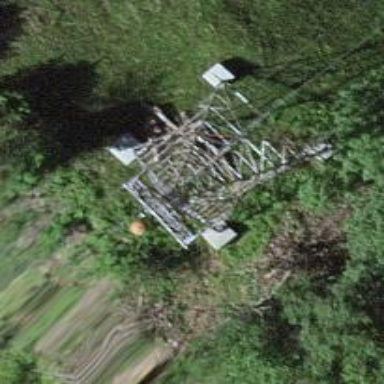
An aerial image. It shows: Pylon used for aerialway.